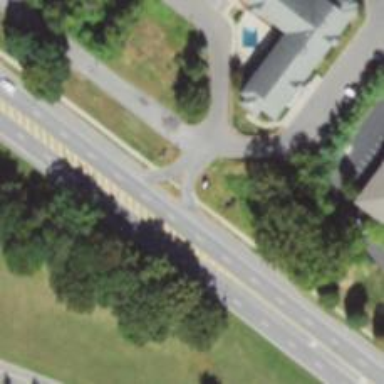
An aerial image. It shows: Unmarked crossing on footway.